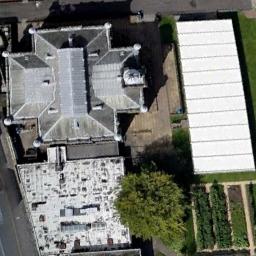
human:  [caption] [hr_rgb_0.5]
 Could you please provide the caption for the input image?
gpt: A gray, Cross-shaped roof with a domed church on the main house, Trees around it, Road .

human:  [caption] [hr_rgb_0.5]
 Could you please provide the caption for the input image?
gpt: The church with a tower and the rest of the church has a gray cross-shaped roof .

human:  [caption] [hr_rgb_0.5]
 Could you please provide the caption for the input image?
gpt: There is a blue church with a gray roof .

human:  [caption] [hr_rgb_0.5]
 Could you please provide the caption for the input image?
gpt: This is a church with a scattering roof that hovers over it .

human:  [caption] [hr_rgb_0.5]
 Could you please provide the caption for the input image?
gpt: A church with gray roofs beside a white structure and a green tree .